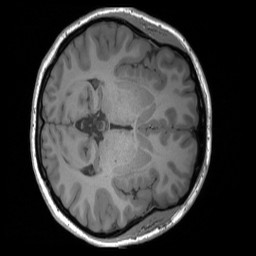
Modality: T1w
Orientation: axial
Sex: female
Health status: ill
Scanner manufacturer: siemens
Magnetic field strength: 3 T
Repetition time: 1.66 s
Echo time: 0.00254 s